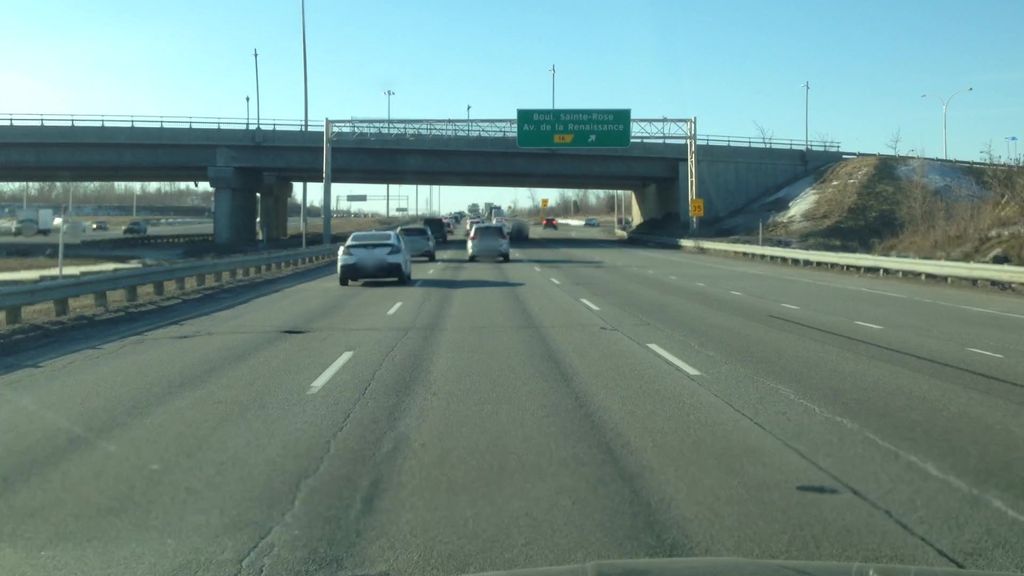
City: montreal